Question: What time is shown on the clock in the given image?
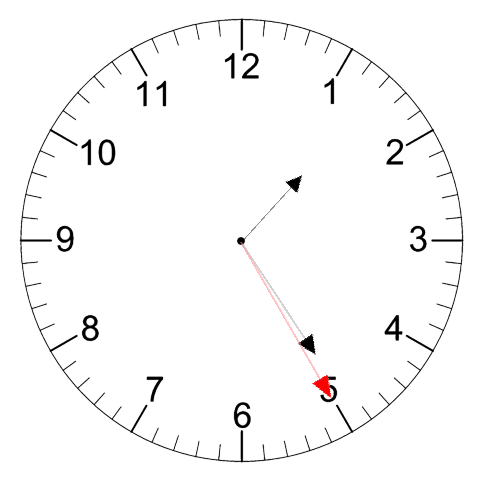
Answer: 01:24:25